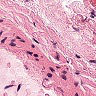
Metastatic tissue present: no